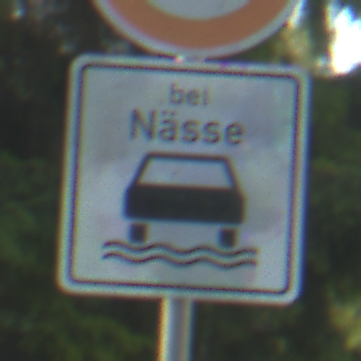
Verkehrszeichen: BeiNaesse
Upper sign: Geschwindigkeit80
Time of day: SunriseSunset
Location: Outdoor (Suburban)
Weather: PartlyCloudy
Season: NotSpecified
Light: Natural